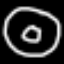
Label: donut